Question: How do I align the text in a RichTextBox?

Basically, the RTB contains:
"--testing"
"--TESTING"
"TESTING--"
"testing--"
Which all have the same number of characters, but have different alignments. How can I align them properly? Im fairly new to C# and confused since it aligned properly in Java's TextArea.
Thank you!
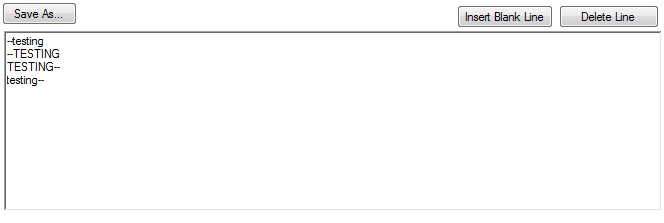
Answer: You would have to change the font to a monospaced font, like Courier. This behavior you're showing is standard with most fonts, as not all characters are the same width.